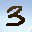
Label: 3